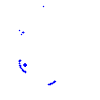
Particle: proton